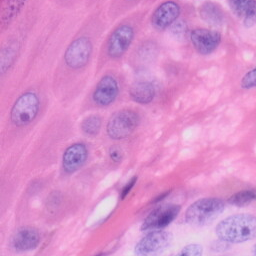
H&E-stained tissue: Skin